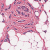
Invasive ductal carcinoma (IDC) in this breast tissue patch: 1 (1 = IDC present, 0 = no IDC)